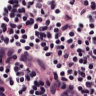
Metastatic tissue present: no